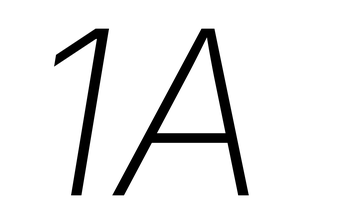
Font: Inter-Italic_ExtraLight_Italic